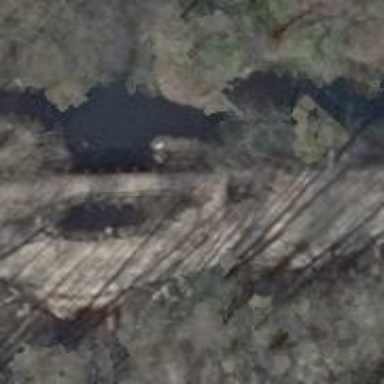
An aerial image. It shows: Path bridge with compacted surface and ramp.